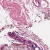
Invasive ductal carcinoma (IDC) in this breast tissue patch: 0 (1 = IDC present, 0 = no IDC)